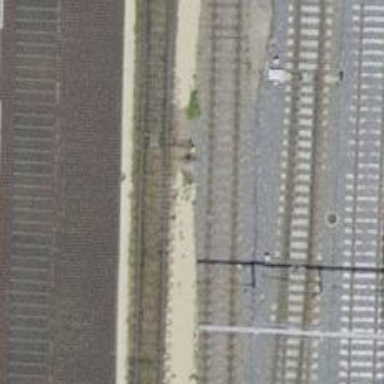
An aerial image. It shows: Single track railway in yard.